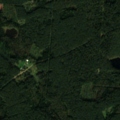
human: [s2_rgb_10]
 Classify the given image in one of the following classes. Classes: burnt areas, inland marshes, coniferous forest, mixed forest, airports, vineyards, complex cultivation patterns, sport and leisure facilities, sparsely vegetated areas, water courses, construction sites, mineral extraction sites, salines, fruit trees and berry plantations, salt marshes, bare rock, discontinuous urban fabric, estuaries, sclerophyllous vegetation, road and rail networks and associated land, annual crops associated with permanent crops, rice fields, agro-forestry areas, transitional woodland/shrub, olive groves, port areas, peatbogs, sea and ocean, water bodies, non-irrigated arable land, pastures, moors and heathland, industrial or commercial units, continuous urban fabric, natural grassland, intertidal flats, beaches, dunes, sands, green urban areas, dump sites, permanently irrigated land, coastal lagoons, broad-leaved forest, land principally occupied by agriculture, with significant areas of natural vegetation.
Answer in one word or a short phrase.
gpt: coniferous forest, mixed forest, transitional woodland/shrub